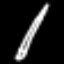
Label: pencil